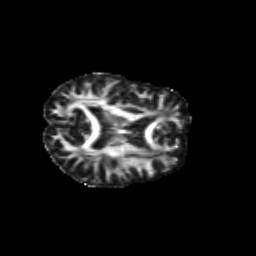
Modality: FA
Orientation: axial
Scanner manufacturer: siemens
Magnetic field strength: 3 T
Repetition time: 9.2 s
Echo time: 0.084 s